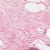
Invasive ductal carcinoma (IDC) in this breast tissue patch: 0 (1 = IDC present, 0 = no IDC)